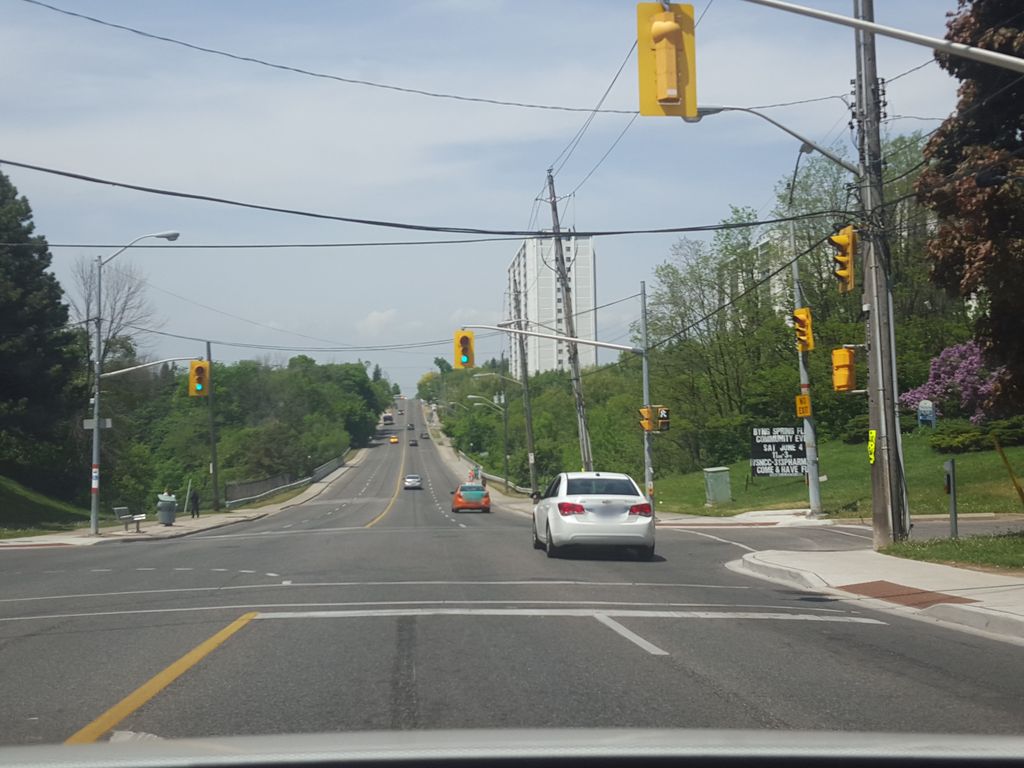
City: toronto